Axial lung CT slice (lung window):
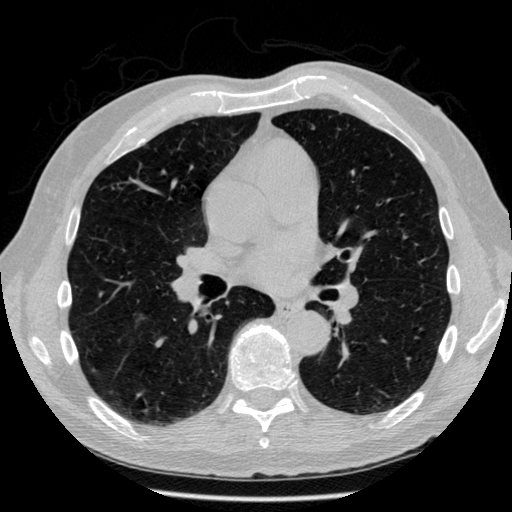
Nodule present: no